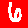
Digit: 6